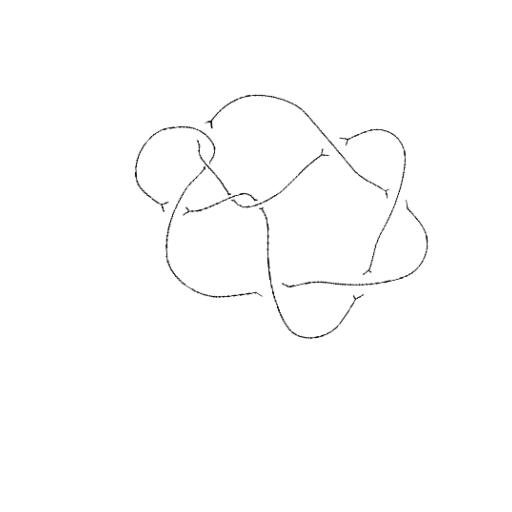
Crossing number: 9